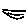
Label: line